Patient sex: M
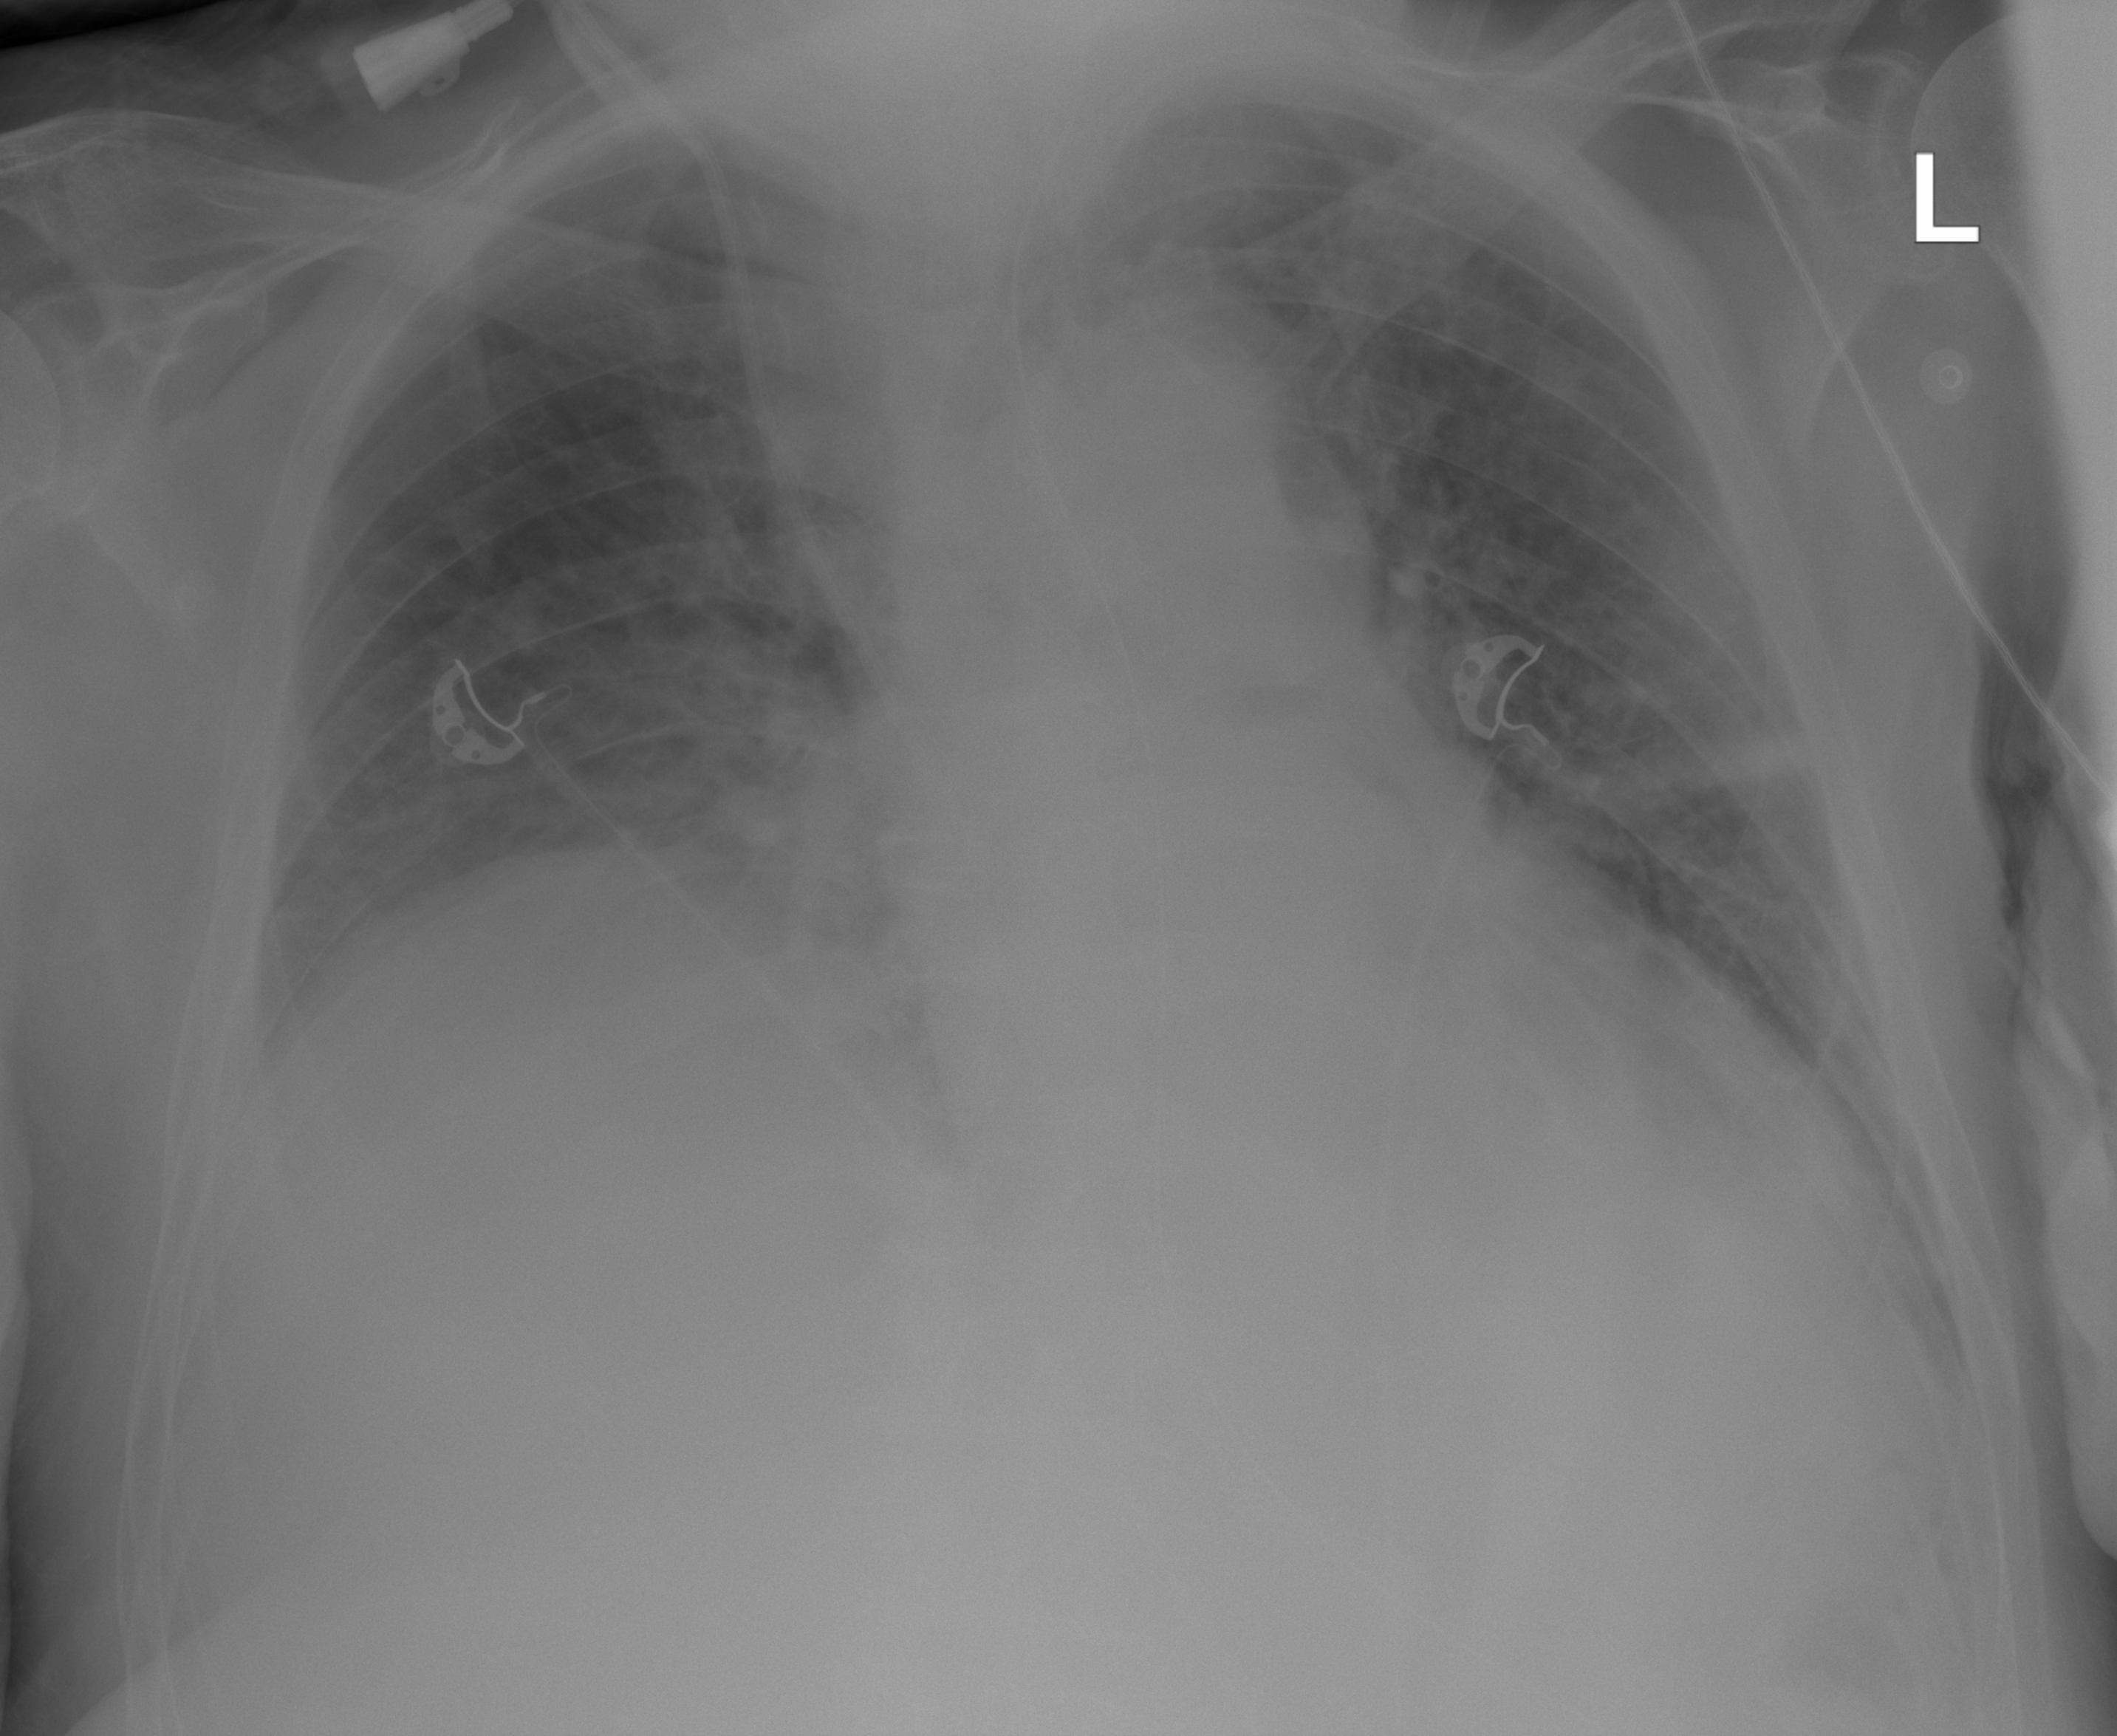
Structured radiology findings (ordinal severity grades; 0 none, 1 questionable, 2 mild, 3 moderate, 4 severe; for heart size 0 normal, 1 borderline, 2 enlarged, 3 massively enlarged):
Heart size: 2
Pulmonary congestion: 2
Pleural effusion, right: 2
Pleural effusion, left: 0
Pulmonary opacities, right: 2
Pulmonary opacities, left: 2
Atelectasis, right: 2
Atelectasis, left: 2